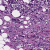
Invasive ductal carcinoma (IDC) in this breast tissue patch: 1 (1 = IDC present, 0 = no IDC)